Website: lowes
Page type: account-selection
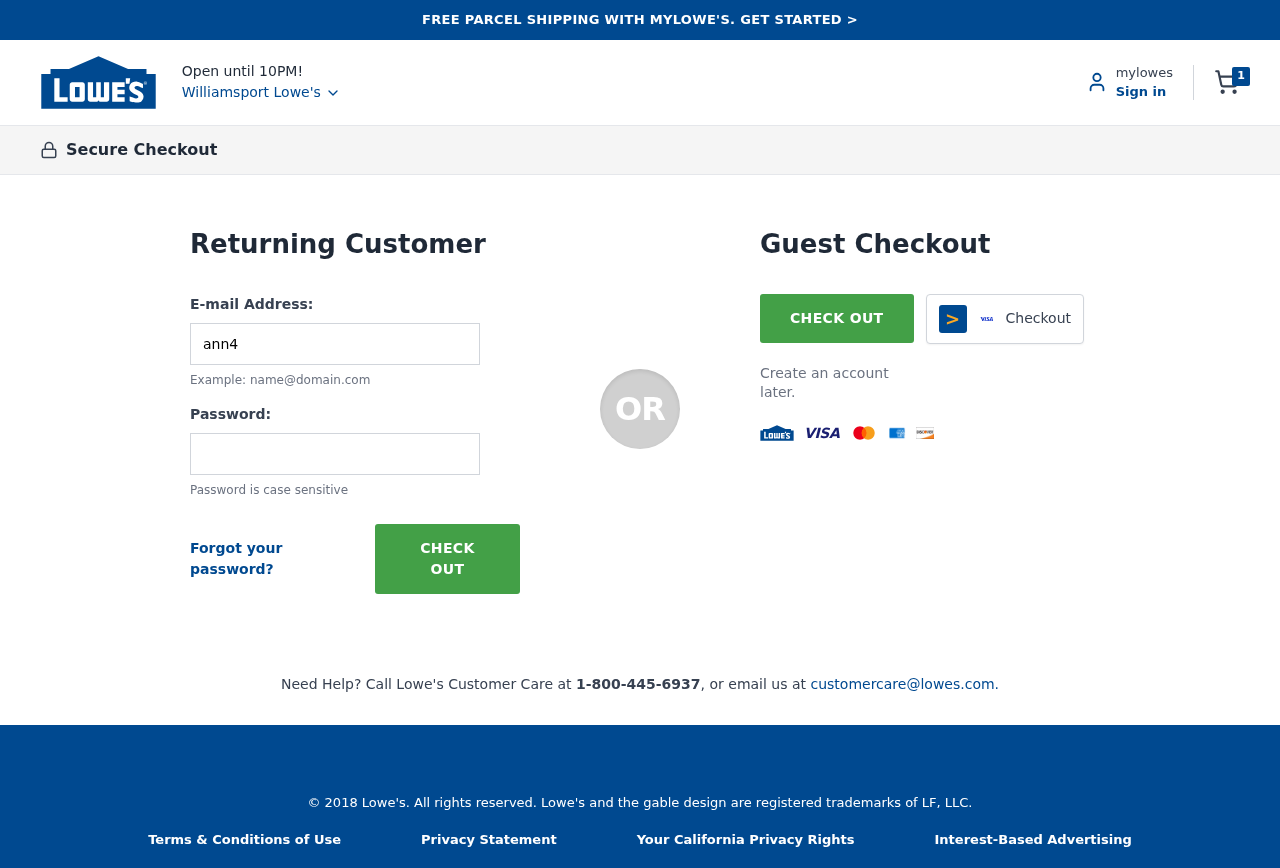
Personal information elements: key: PII_CITY
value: Williamsport Lowe's
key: PII_LOGIN_USERNAME
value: ann4988
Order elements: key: ORDER_NUM_ITEMS
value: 1